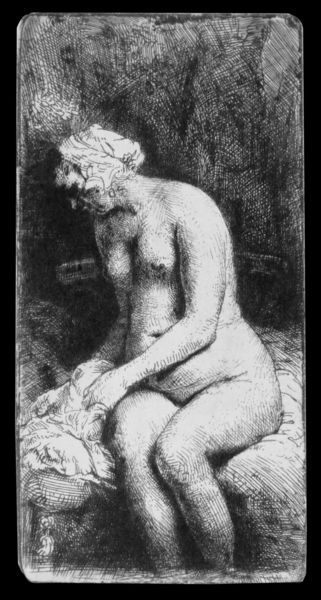
Titel: Nackte Frau im Freien, mit den Füßen im Wasser
Künstler: Harmensz van Rijn Rembrandt
Institution: Amsterdam, Rijksmuseum
Schlagwörter: akt, dunkel, nackt, schatten, weiß, sitzen, abend, brust, frau, kleid, nacht, profil, raum, schwarz, skizze, stuhl, zeichnung, zimmer, haube, blond, hemd, gesicht, trauer, möbel, morgen, einsam, haare, sitzend, decke, traurig, brüste, lehne, grafik, graphik, kissen, dick, polster, bett, nabel, bauch, nackte, allein, bauchnabel, knie, scham, schwanger, druck, druckgrafik, schraffur, radierung, schwarzweiß, bleistift, bekleidung, üppig, expressiv, venus, bettkante, aktbild, depression, isolation, abgewand